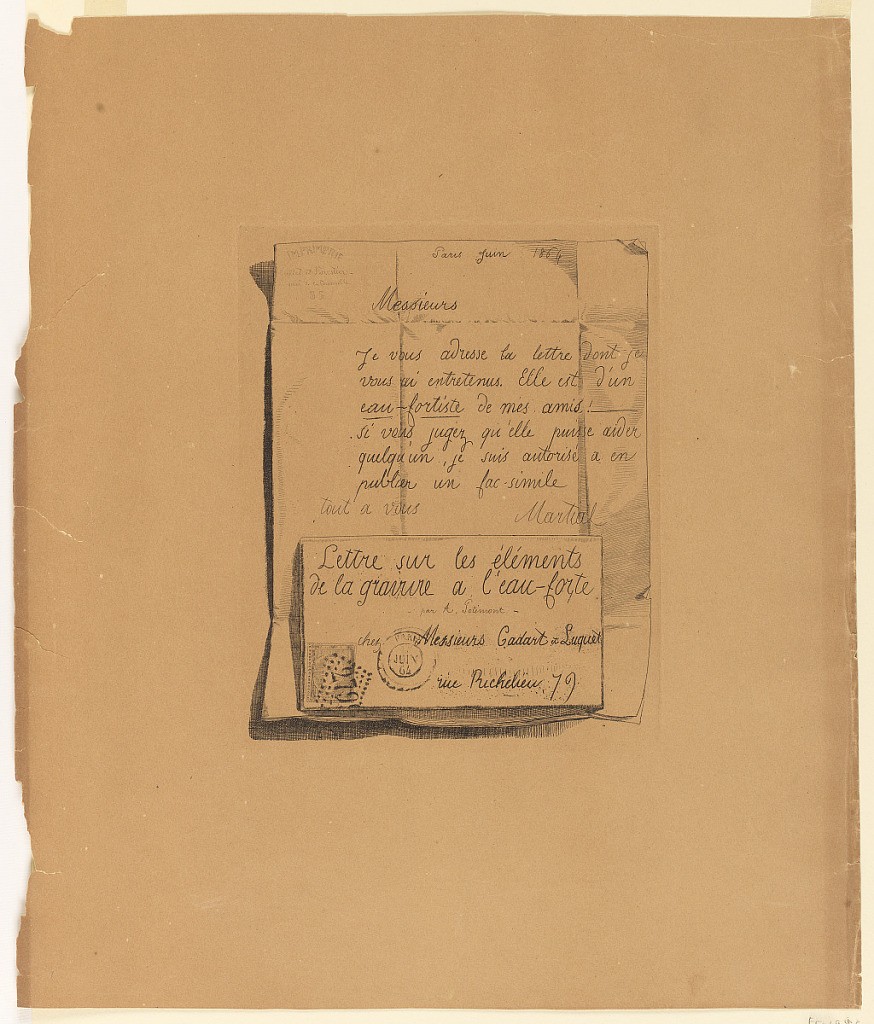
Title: Lettre sur les Eléments de la gravure á l'Eauforte (Letter on the elements of etching), Page 5
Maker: Adolphe-Martial Potémont, French, 1828 - 1883
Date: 1860-1864
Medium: Etching on paper
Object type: Print
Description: One of five sheets on the techniques of etching with illustrations of various processes involved, as vignettes.